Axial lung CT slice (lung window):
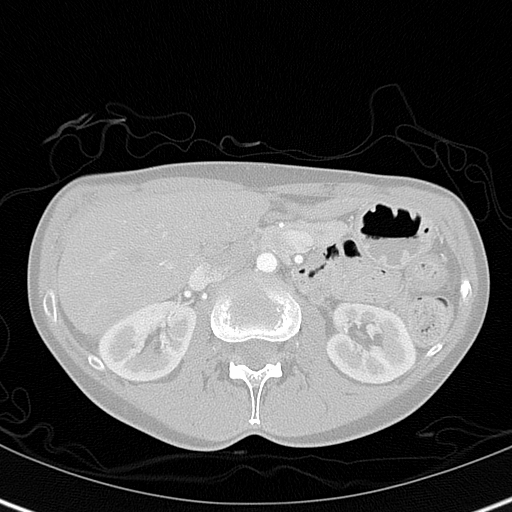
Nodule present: no